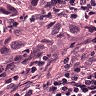
Metastatic tissue present: yes